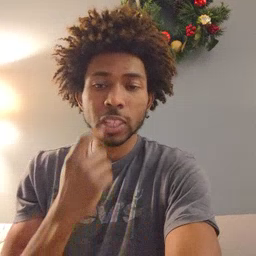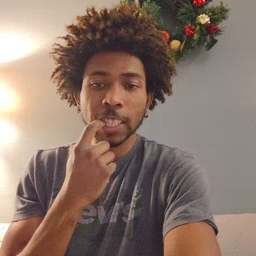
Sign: tooth